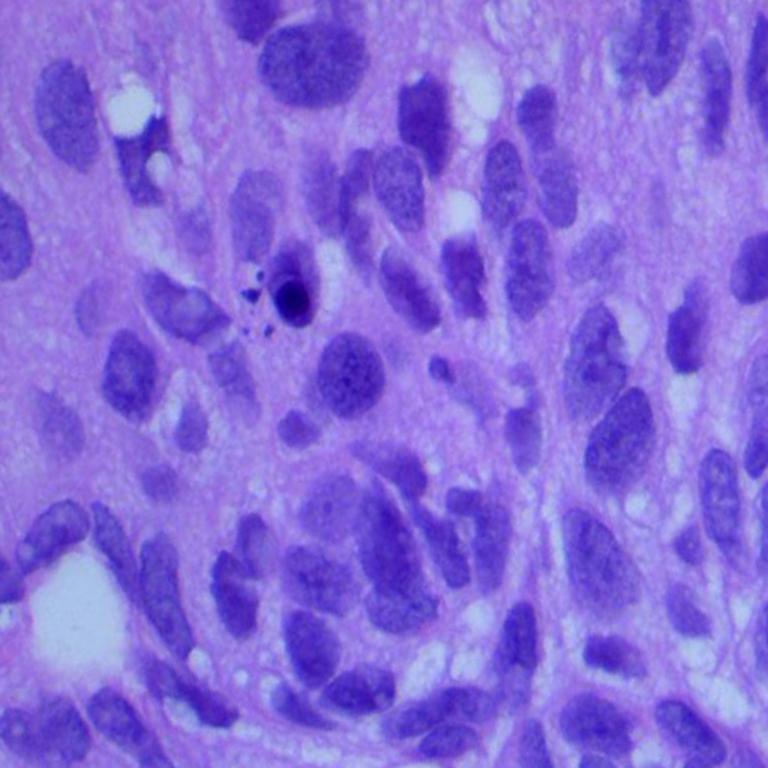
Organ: lung
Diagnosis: squamous carcinomas